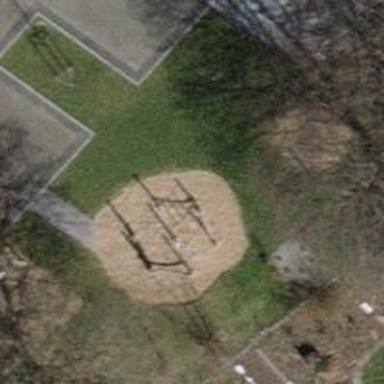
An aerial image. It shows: Playground area for leisure activities on the land.